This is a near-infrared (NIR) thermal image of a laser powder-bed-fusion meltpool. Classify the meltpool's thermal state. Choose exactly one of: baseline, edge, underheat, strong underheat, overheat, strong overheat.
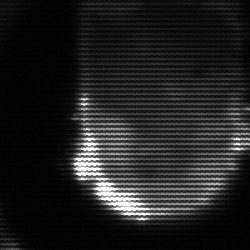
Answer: baseline